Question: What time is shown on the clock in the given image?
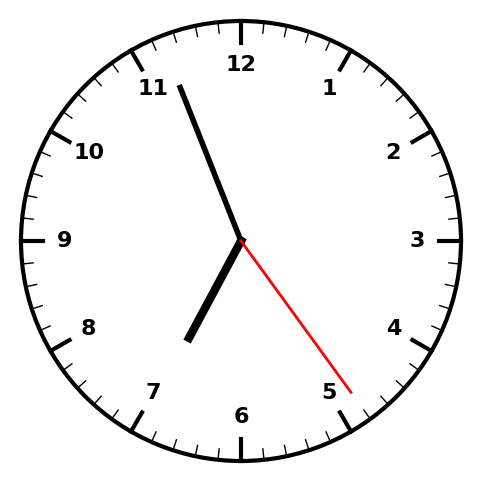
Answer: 06:56:24